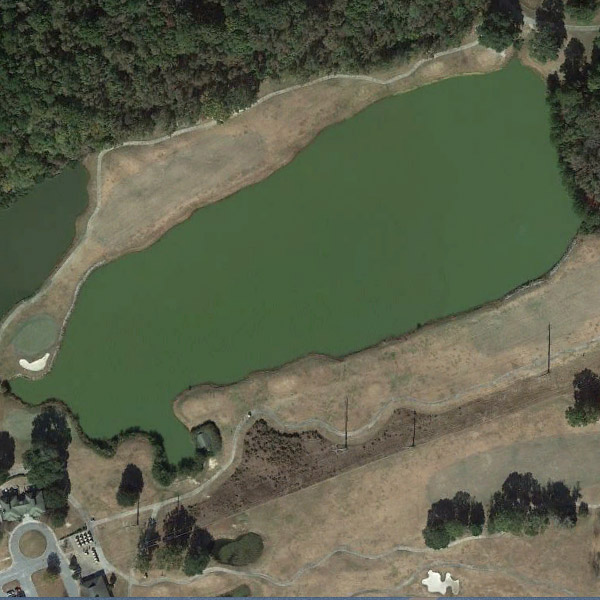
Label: Pond